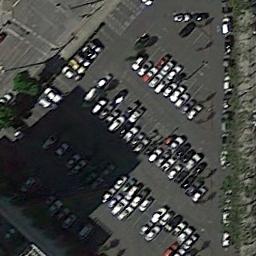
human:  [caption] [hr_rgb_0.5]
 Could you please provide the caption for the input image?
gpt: The parking lot has some cars arranged neatly in lines .

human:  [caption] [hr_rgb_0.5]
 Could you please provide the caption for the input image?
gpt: There are many different colored cars in the parking lot .

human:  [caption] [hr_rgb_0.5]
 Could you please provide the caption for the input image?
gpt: The parking lot has some yellow signs and two rows of coconut trees .

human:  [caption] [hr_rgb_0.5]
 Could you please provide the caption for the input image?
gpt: The parking lot is full of cars next to some trees .

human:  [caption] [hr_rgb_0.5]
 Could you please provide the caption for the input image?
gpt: There are some cars on the parking lot .